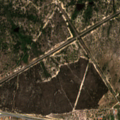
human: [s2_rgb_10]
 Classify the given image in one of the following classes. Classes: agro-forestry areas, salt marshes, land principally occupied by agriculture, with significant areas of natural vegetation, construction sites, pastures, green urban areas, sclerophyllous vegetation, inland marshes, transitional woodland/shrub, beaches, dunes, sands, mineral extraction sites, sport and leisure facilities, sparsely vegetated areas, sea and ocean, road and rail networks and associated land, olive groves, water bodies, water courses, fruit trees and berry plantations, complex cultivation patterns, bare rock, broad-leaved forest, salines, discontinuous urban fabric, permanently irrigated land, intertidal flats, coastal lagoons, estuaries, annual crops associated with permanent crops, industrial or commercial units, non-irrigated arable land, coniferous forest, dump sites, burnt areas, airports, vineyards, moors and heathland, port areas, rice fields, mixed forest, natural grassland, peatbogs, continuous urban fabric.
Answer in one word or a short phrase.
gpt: continuous urban fabric